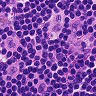
Metastatic tissue present: no